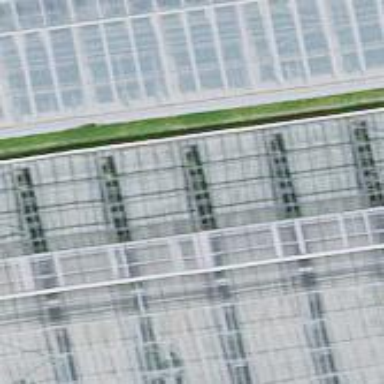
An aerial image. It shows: Greenhouse.